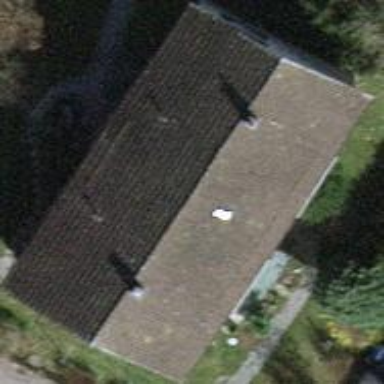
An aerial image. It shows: Building with tile roof.